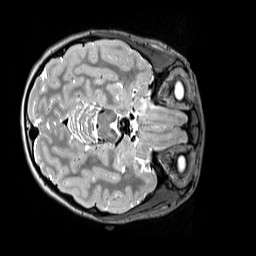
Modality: T2w
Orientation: axial
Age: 10
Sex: female
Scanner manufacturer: siemens
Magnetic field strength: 3 T
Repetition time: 3.2 s
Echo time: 0.408 s